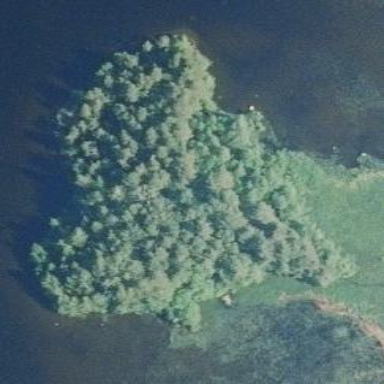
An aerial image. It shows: Image showing island.